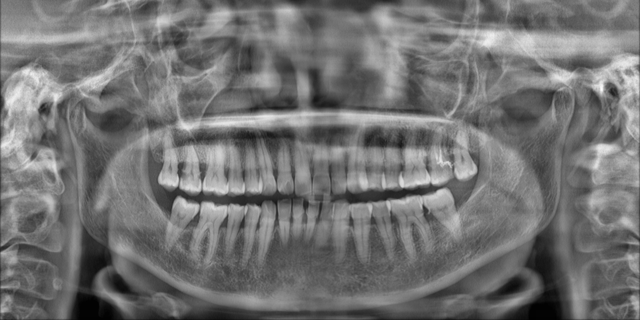
adult